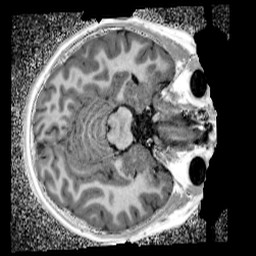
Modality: UNIT1_denoised
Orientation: axial
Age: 11
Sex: male
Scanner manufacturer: siemens
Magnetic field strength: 3 T
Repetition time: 4 s
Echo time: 0.00299 s